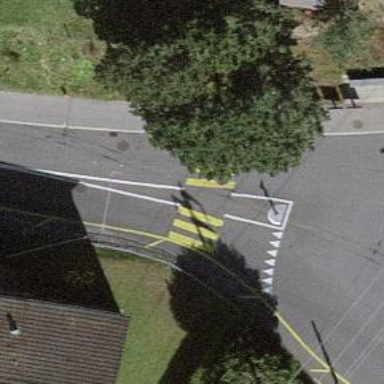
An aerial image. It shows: Uncontrolled footway crossing with markings.